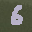
Label: 6